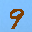
Label: 9